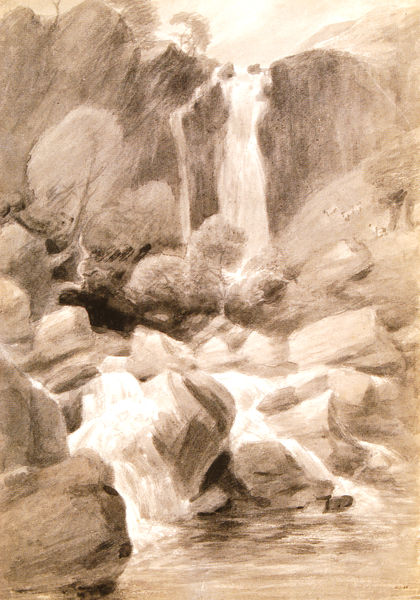
Titel: Taylor Gill Force, Borrowdale
Künstler: John Constable
Standort: London
Institution: Victoria & Albert Museum
Schlagwörter: baum, berg, dunkel, felsen, gemälde, gestein, himmel, schatten, wasser, weiß, bäume, fluss, landschaft, ocker, see, ufer, äste, braun, grau, hell, kreide, licht, pastell, profil, schwarz, skizze, zeichnung, beige, mensch, stein, steine, ast, bach, birke, horizont, hügel, natur, spiegelung, büsche, gewässer, sträucher, england, wald, wasserfall, helldunkel, bewegt, gischt, papier, ansicht, studie, berge, fels, gebirge, gletscher, grafik, schattierung, schattierungen, vegetation, geröll, schlucht, sepia, rauschen, strom, strömung, constable, detail, stimmung, lichteinfall, fallen, tusche, wurzel, kohle, idyll, schraffur, schwarz weiß, lauf, bleistift, stift, bleistiftzeichnung, wurzeln, verwischt, braum, romantisch, fall, gebirgsbach, gebirgsfluss, umwelt, zentrum, aufbruch, fließen, rötel, bergbach, stürzen, wildbach, getönt, quelle, lebendig, schwefel, katarakt, plätschern, aufbrausend, wasserfälle, rinnsall, tönung, bergwand, fälle, schnelle, wasserlandschaft, schluvht, unbelassen